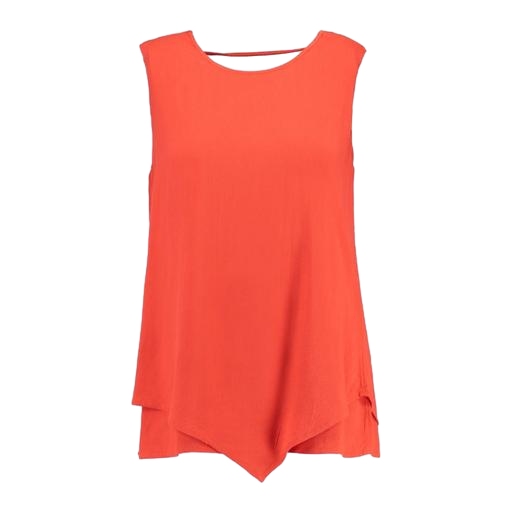
orange layered hem top, red petite high-low top only macy, red open back tank, white background